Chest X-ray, PA view. Patient: 52 years old, sex M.
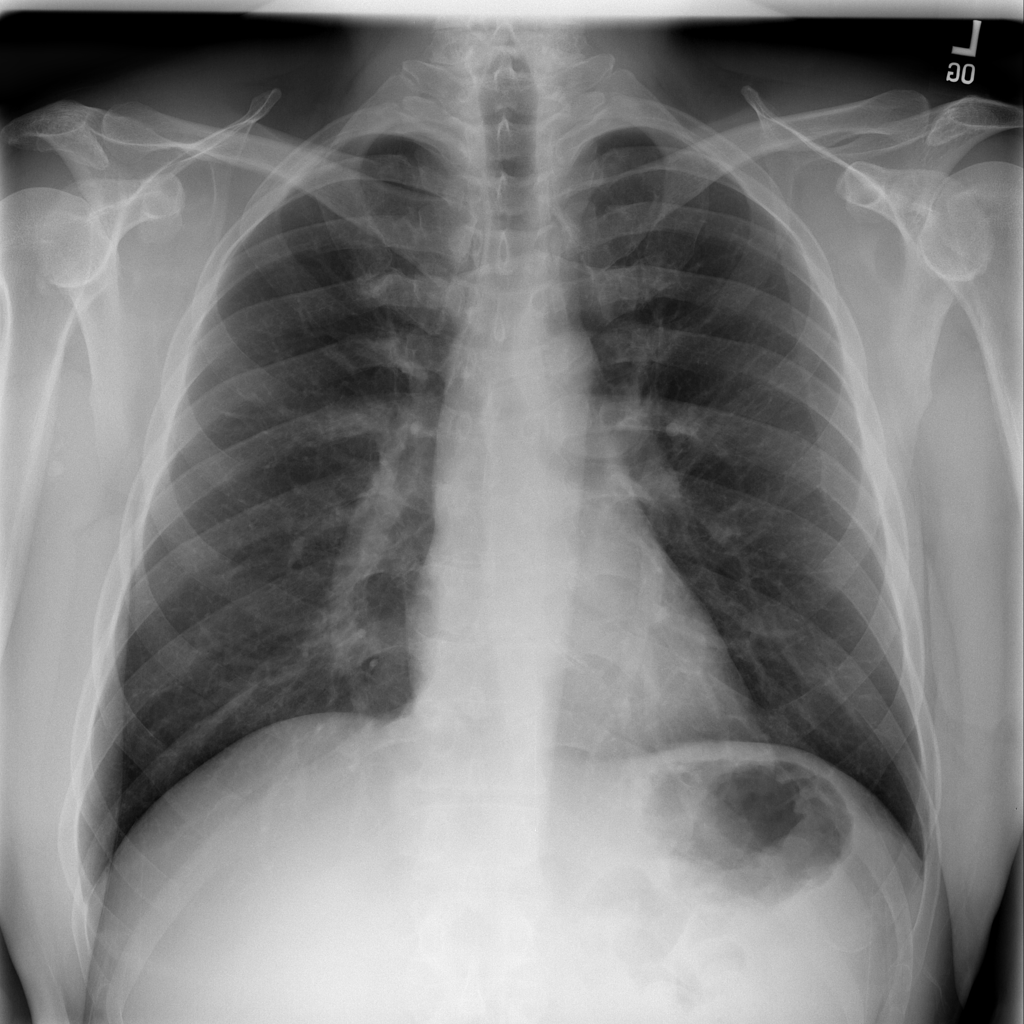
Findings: No Finding